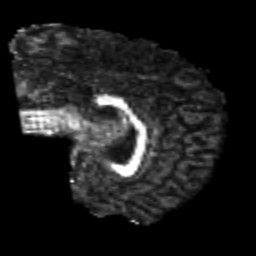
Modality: FA
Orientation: sagittal
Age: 22
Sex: male
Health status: healthy
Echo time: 0.074 s